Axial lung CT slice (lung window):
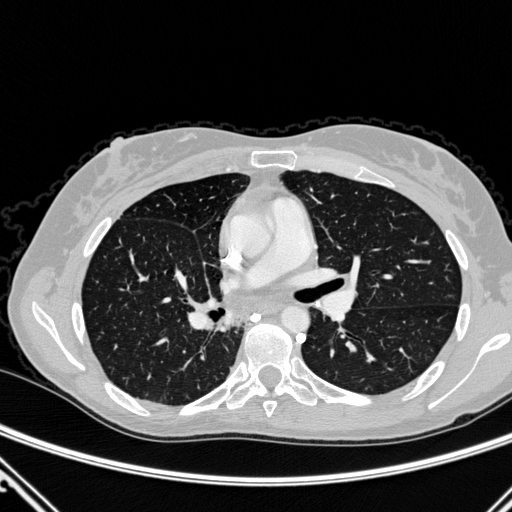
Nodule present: no